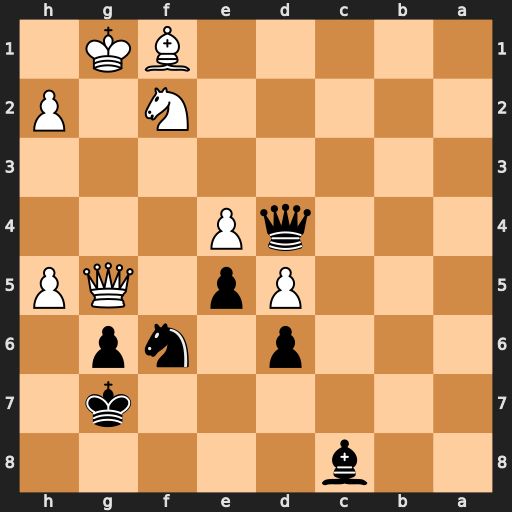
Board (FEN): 2b5/6k1/3p1np1/3Pp1QP/3qP3/8/5N1P/5BK1
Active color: b
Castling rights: -
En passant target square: -
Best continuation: Qxf2+ Kxf2 Nxe4+ Ke1 Nxg5